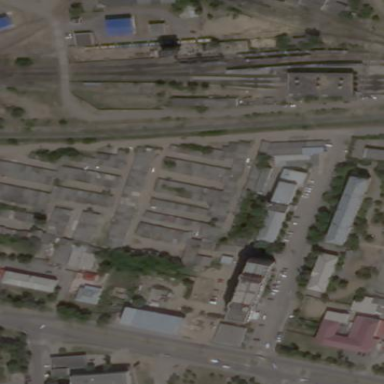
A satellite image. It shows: Group of garages.